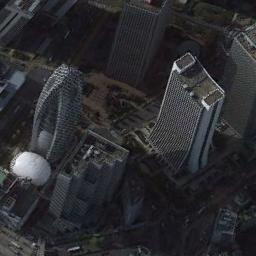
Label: commercial_area